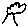
Label: tree